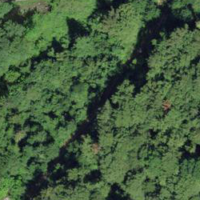
EUNIS habitat code: 44
Species observed at this site:
Petasites albus